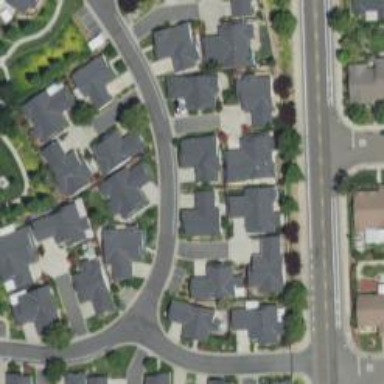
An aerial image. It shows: Living street.